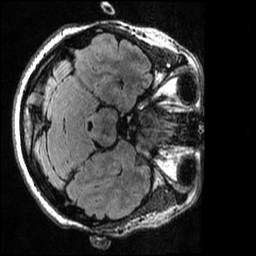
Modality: T2w
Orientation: axial
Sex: female
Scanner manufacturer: ge
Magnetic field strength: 3 T
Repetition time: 6 s
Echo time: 0.1261 s